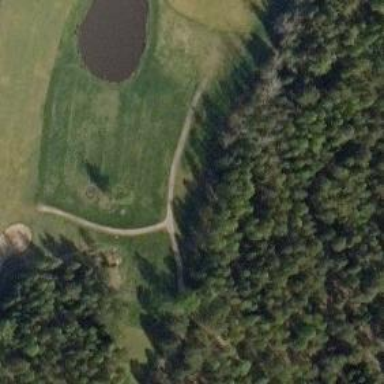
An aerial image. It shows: Path used for both walking and golf.